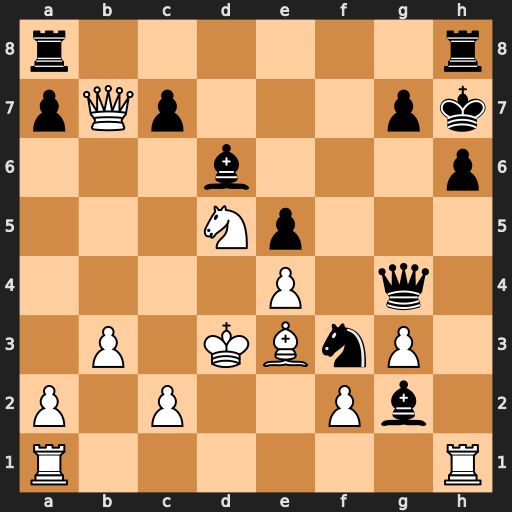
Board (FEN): r6r/pQp3pk/3b3p/3Np3/4P1q1/1P1KBnP1/P1P2Pb1/R6R
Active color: w
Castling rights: -
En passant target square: -
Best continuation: Rxh6+ gxh6 Nf6+ Kg7 Nxg4